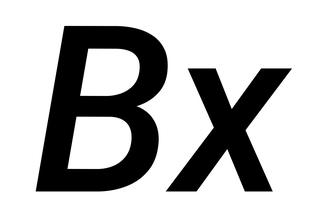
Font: Roboto-Italic_Medium_Italic